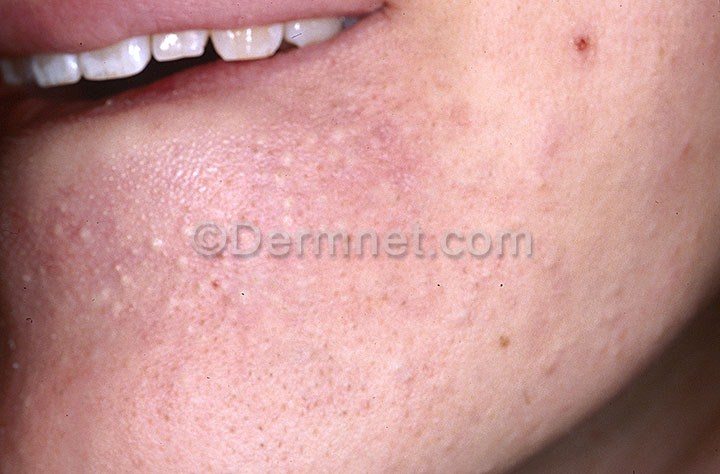
Disease: Light Diseases and Disorders of Pigmentation